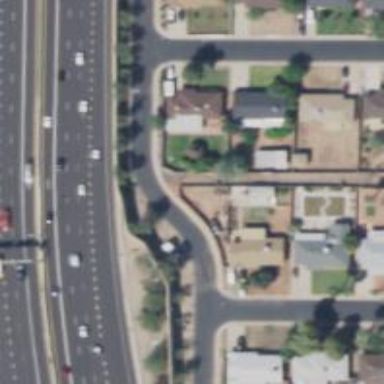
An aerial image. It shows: Alley classified as service road.